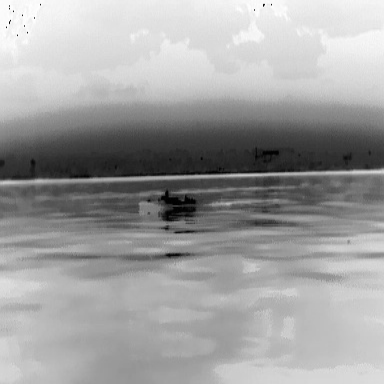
There is a warship in the infrared image.